五年级 · 算术
下图是两位数除以两位数的笔算坚式, 坚式中的 $\mathrm{M}$ 是（）。

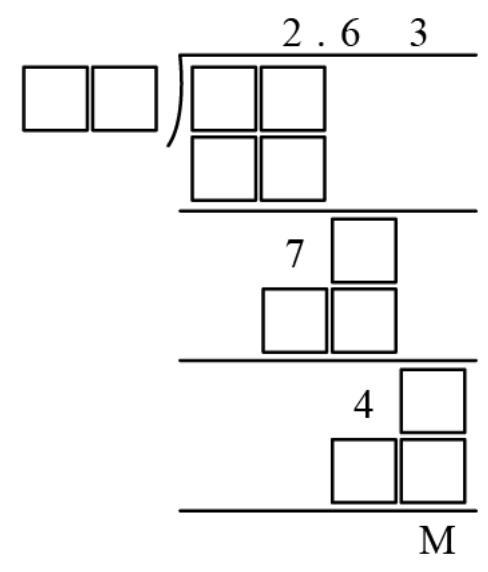
A. 0
B. 4
C. 7
D. 9
答案: C